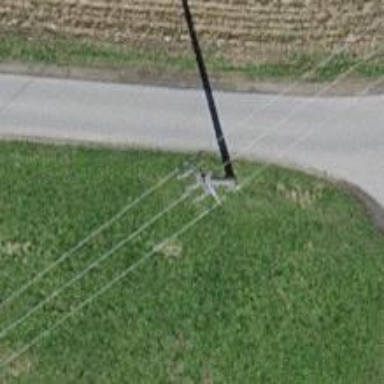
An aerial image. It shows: Concrete power pole.